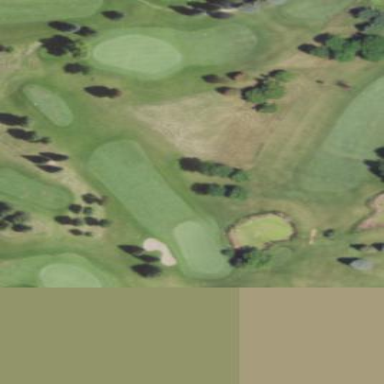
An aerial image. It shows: Golf fairway in the image.